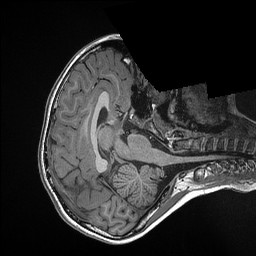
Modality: T1w
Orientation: axial
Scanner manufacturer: siemens
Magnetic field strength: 3 T
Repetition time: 2.3 s
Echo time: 0.00298 s